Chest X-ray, AP view. Patient: 29 years old, sex M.
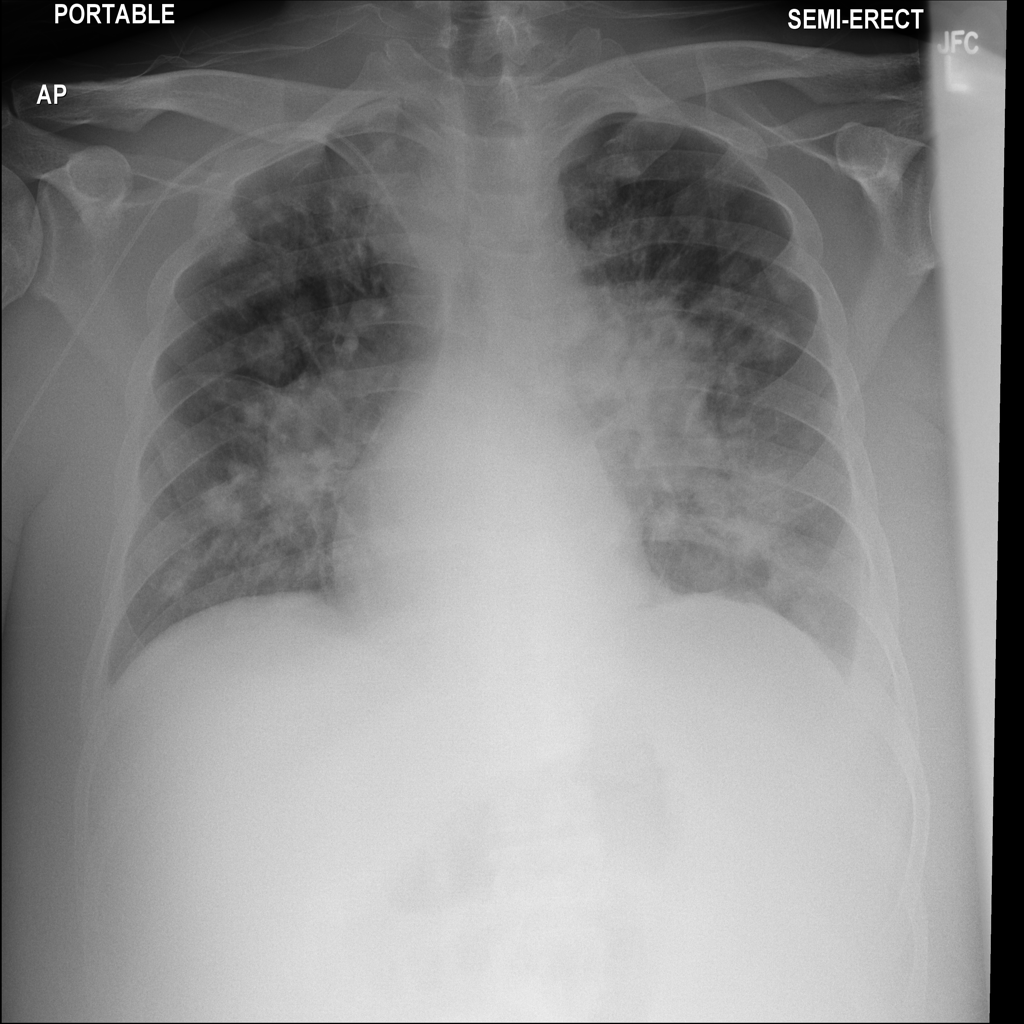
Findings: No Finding